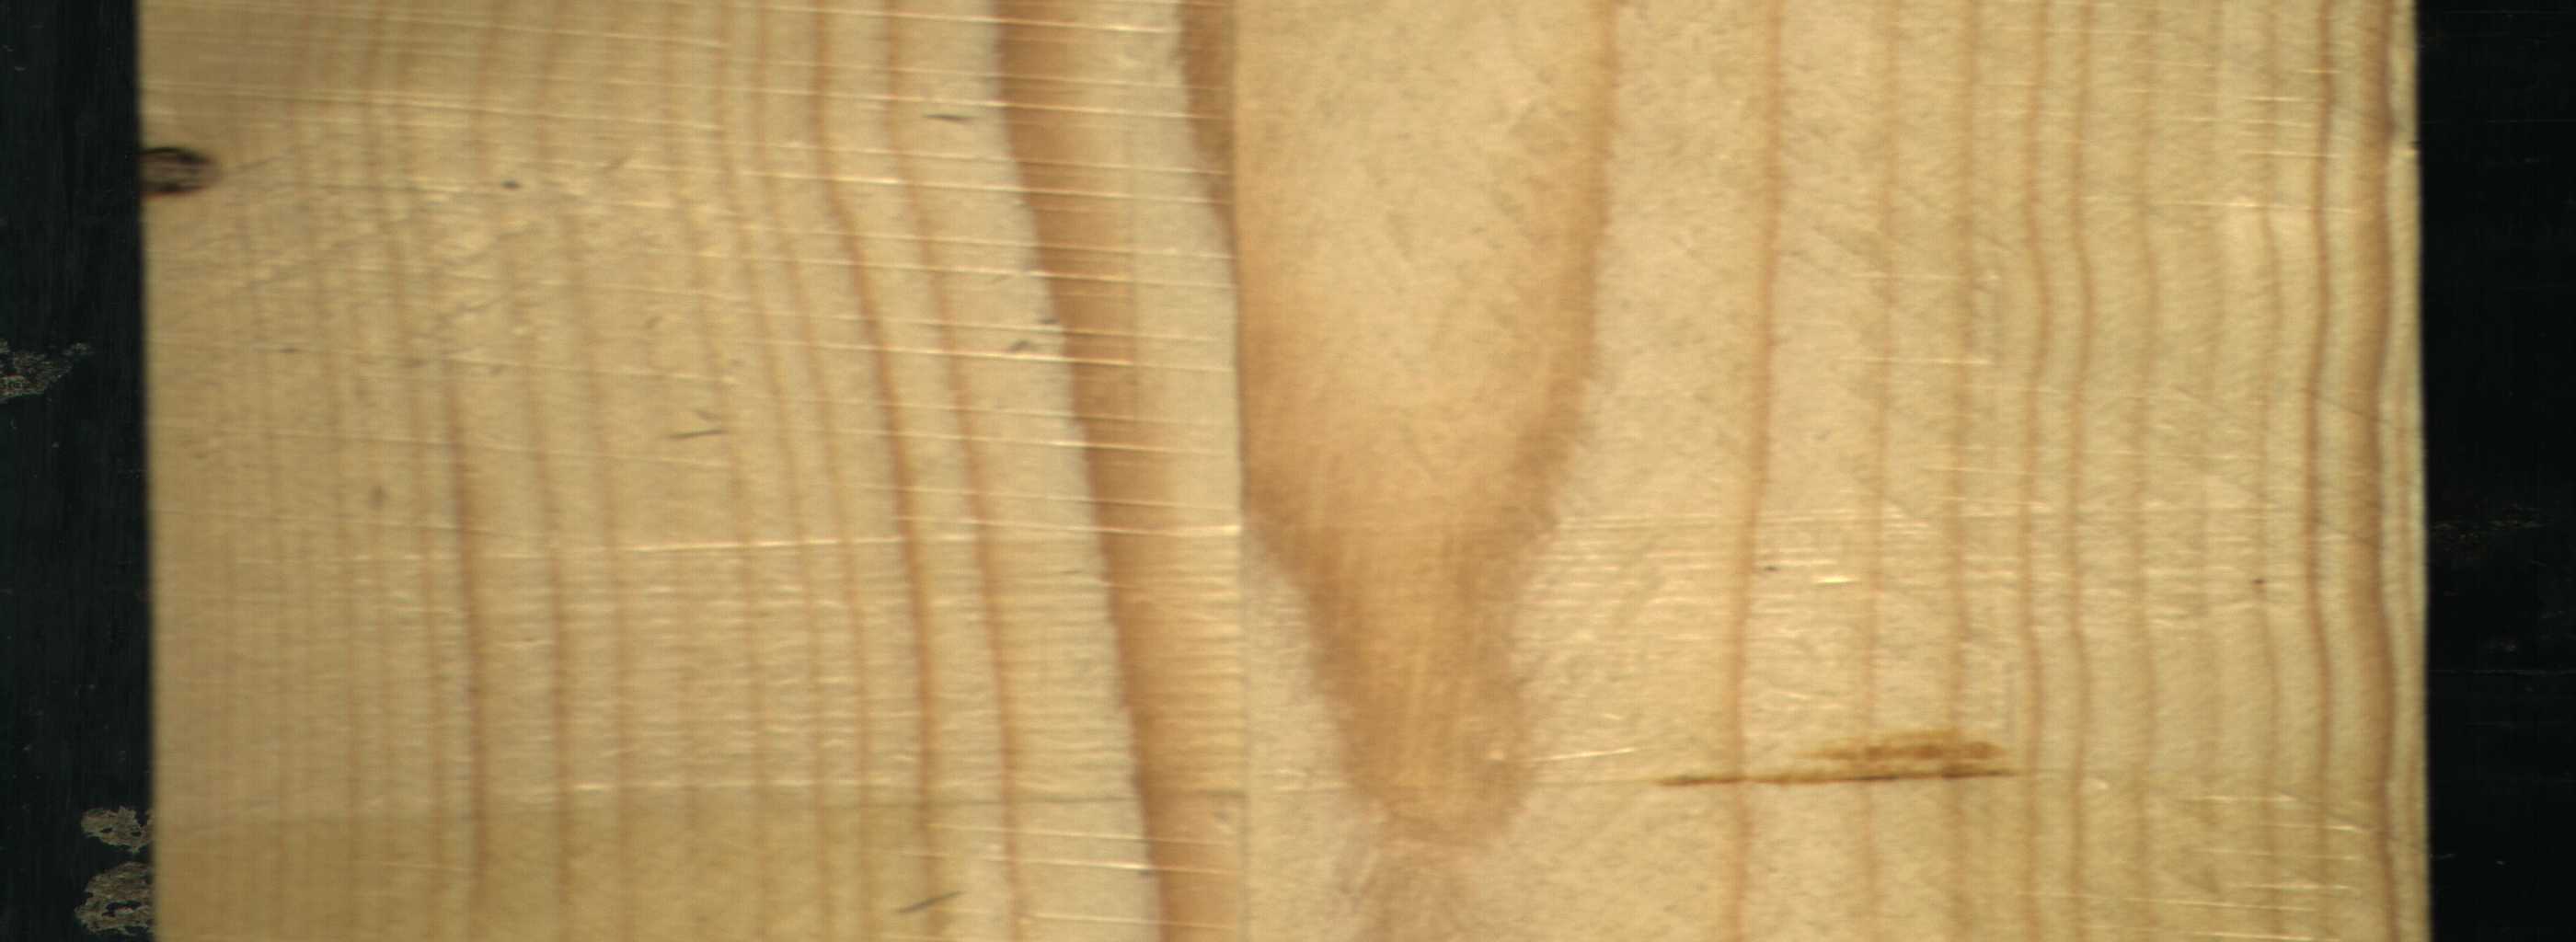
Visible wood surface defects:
resin
Live_Knot